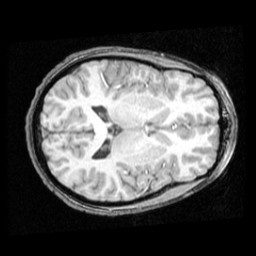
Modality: T1w
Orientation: axial
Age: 15
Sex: male
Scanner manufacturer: ge
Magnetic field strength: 1.5 T
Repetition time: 0.03333 s
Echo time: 0.008 s